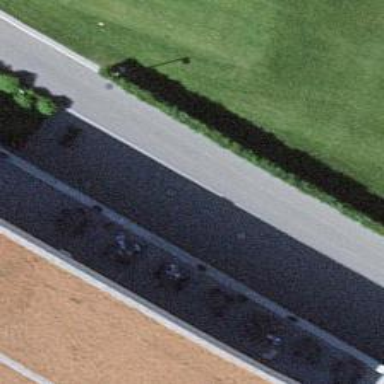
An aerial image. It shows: Designated paved service road used as golf cart path.